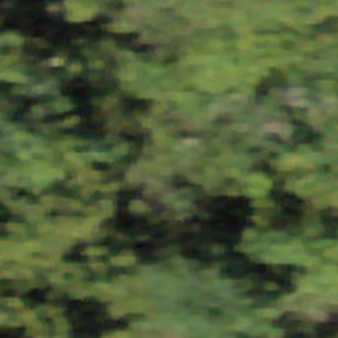
Label: other